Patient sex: M
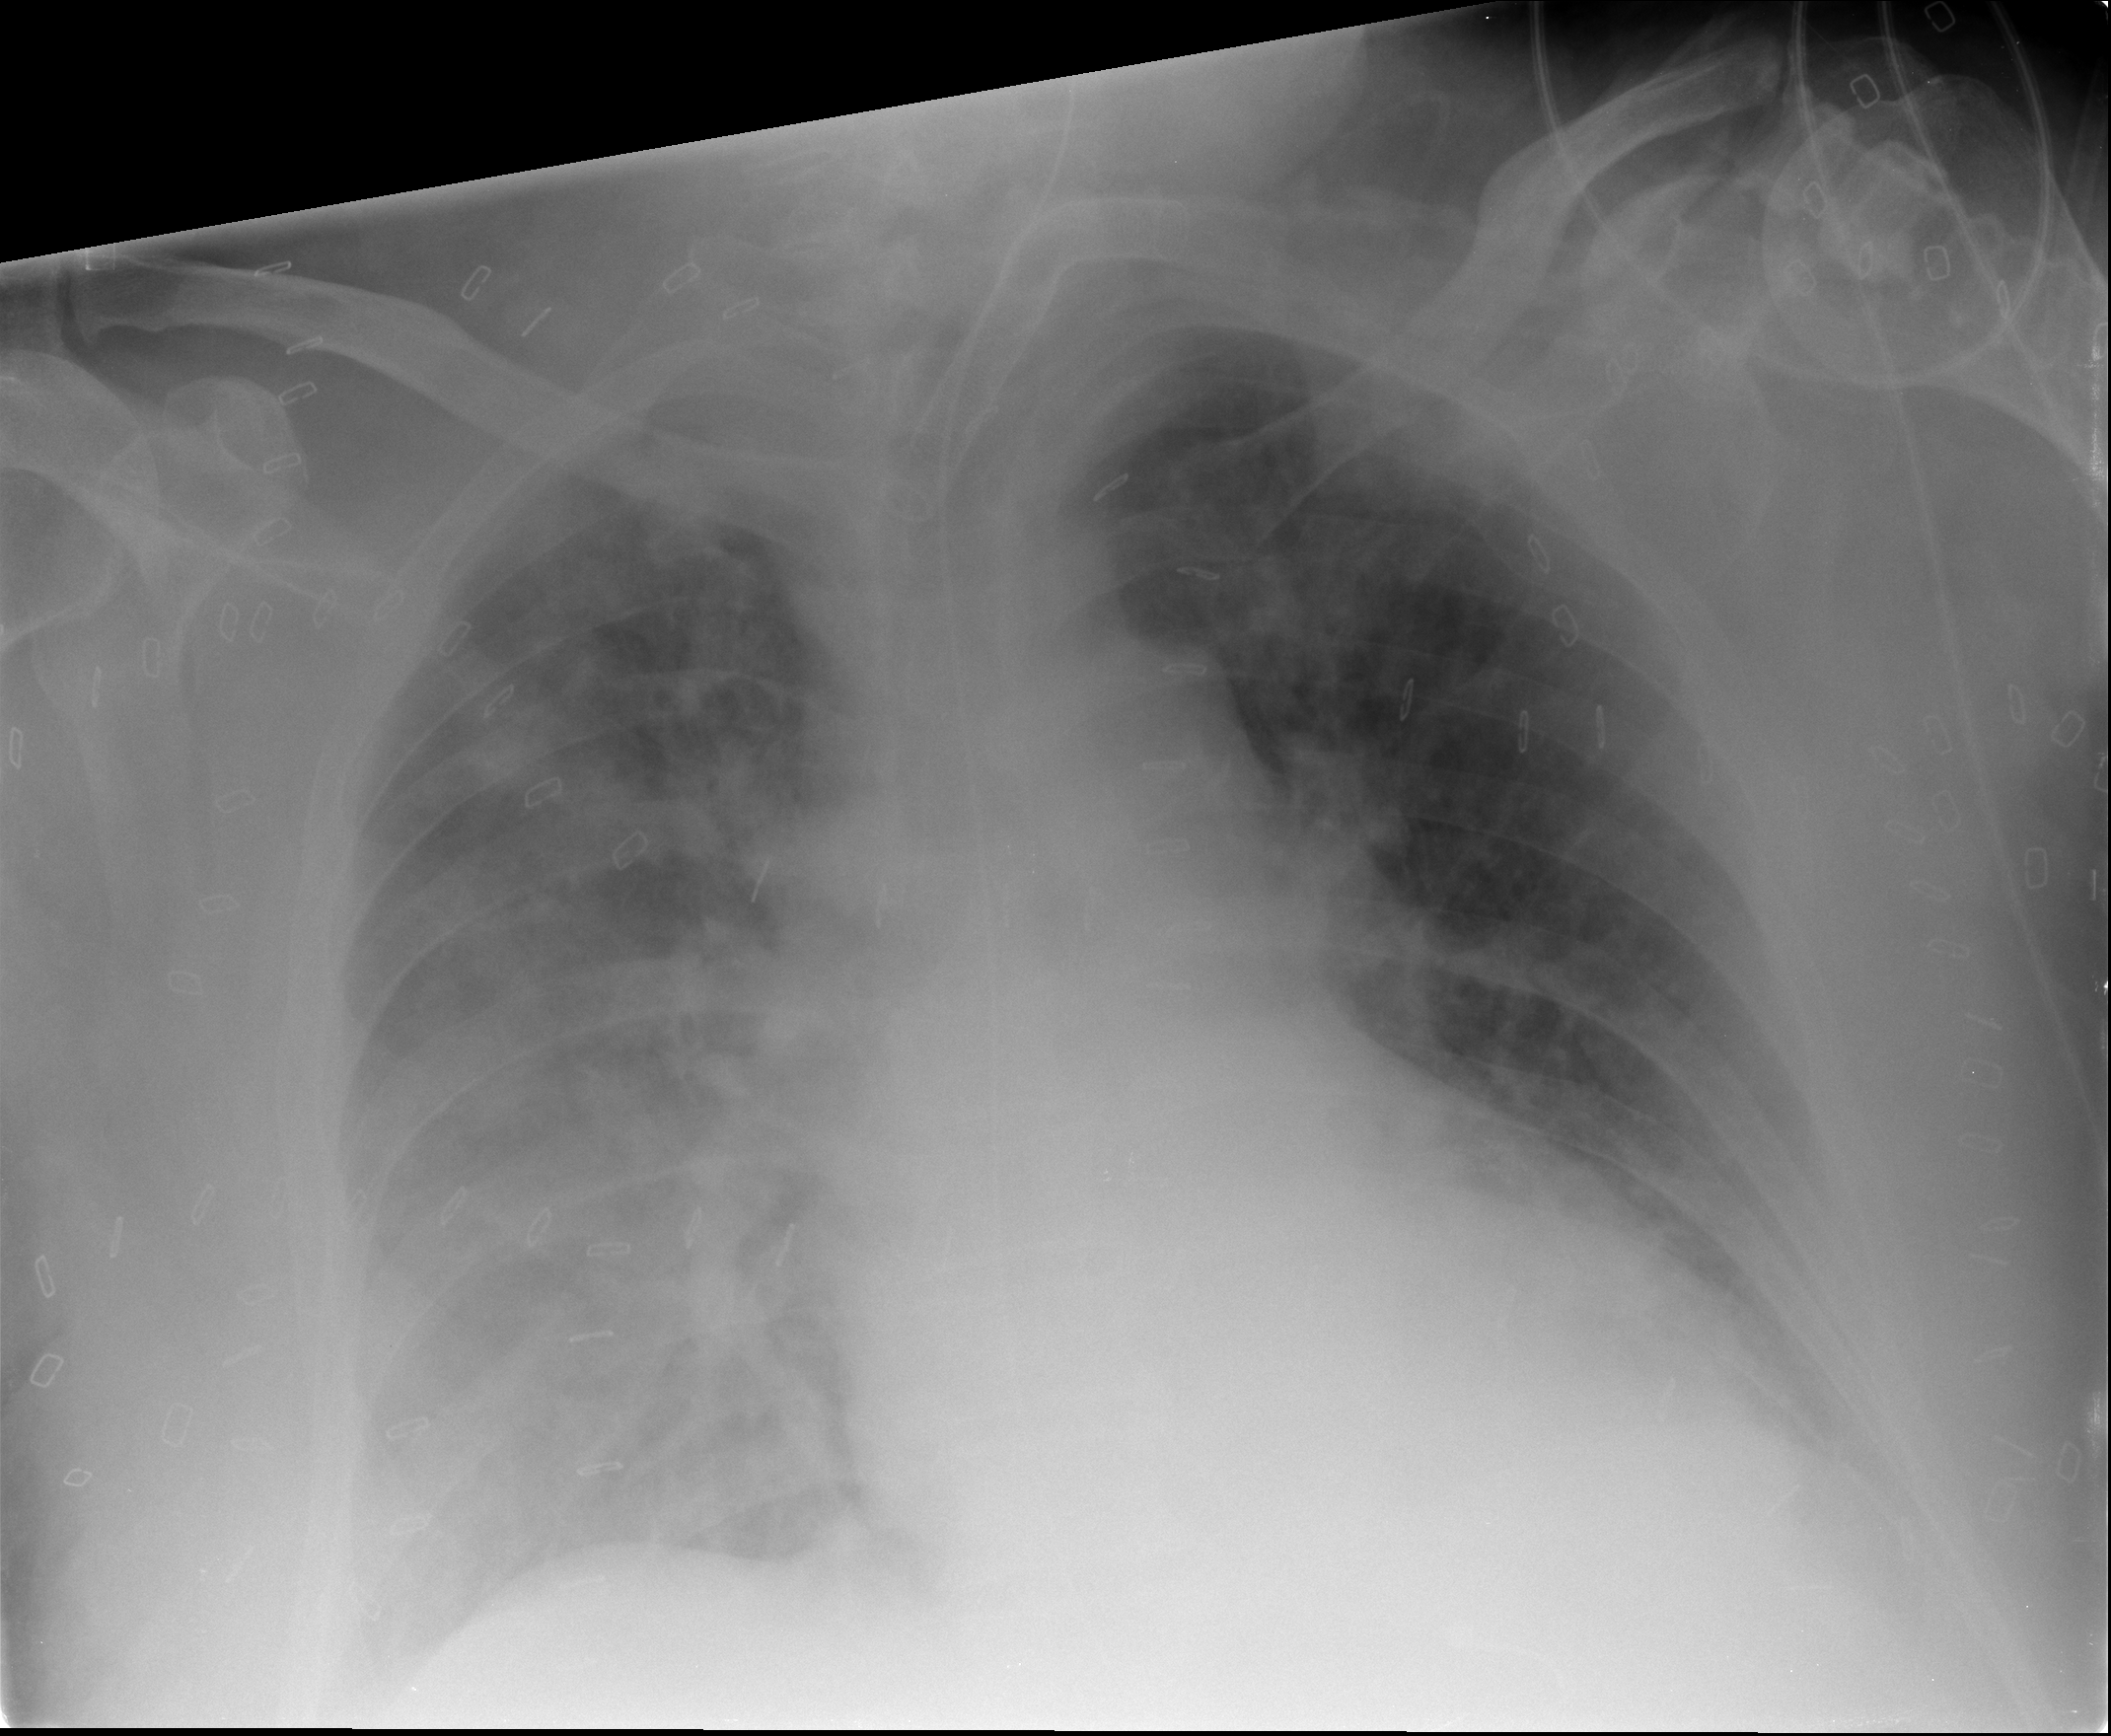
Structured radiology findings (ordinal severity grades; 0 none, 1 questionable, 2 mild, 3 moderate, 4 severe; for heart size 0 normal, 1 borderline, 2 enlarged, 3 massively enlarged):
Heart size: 1
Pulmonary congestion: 2
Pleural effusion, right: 1
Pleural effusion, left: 1
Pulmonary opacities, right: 3
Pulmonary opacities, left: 0
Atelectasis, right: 2
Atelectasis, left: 2